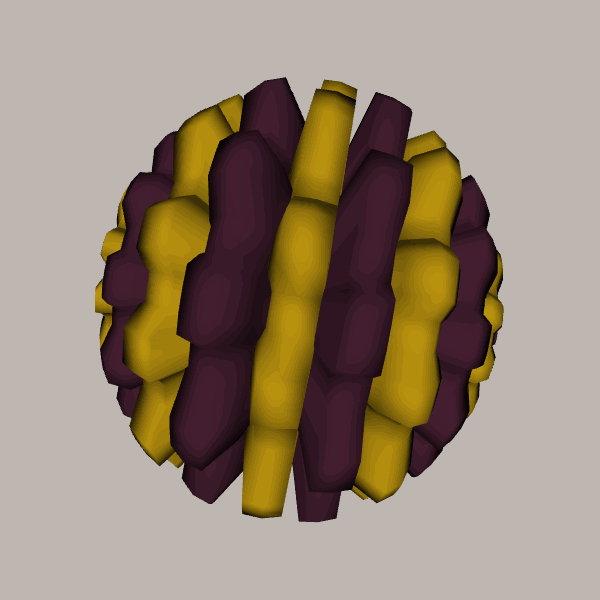
Background: light